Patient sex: M
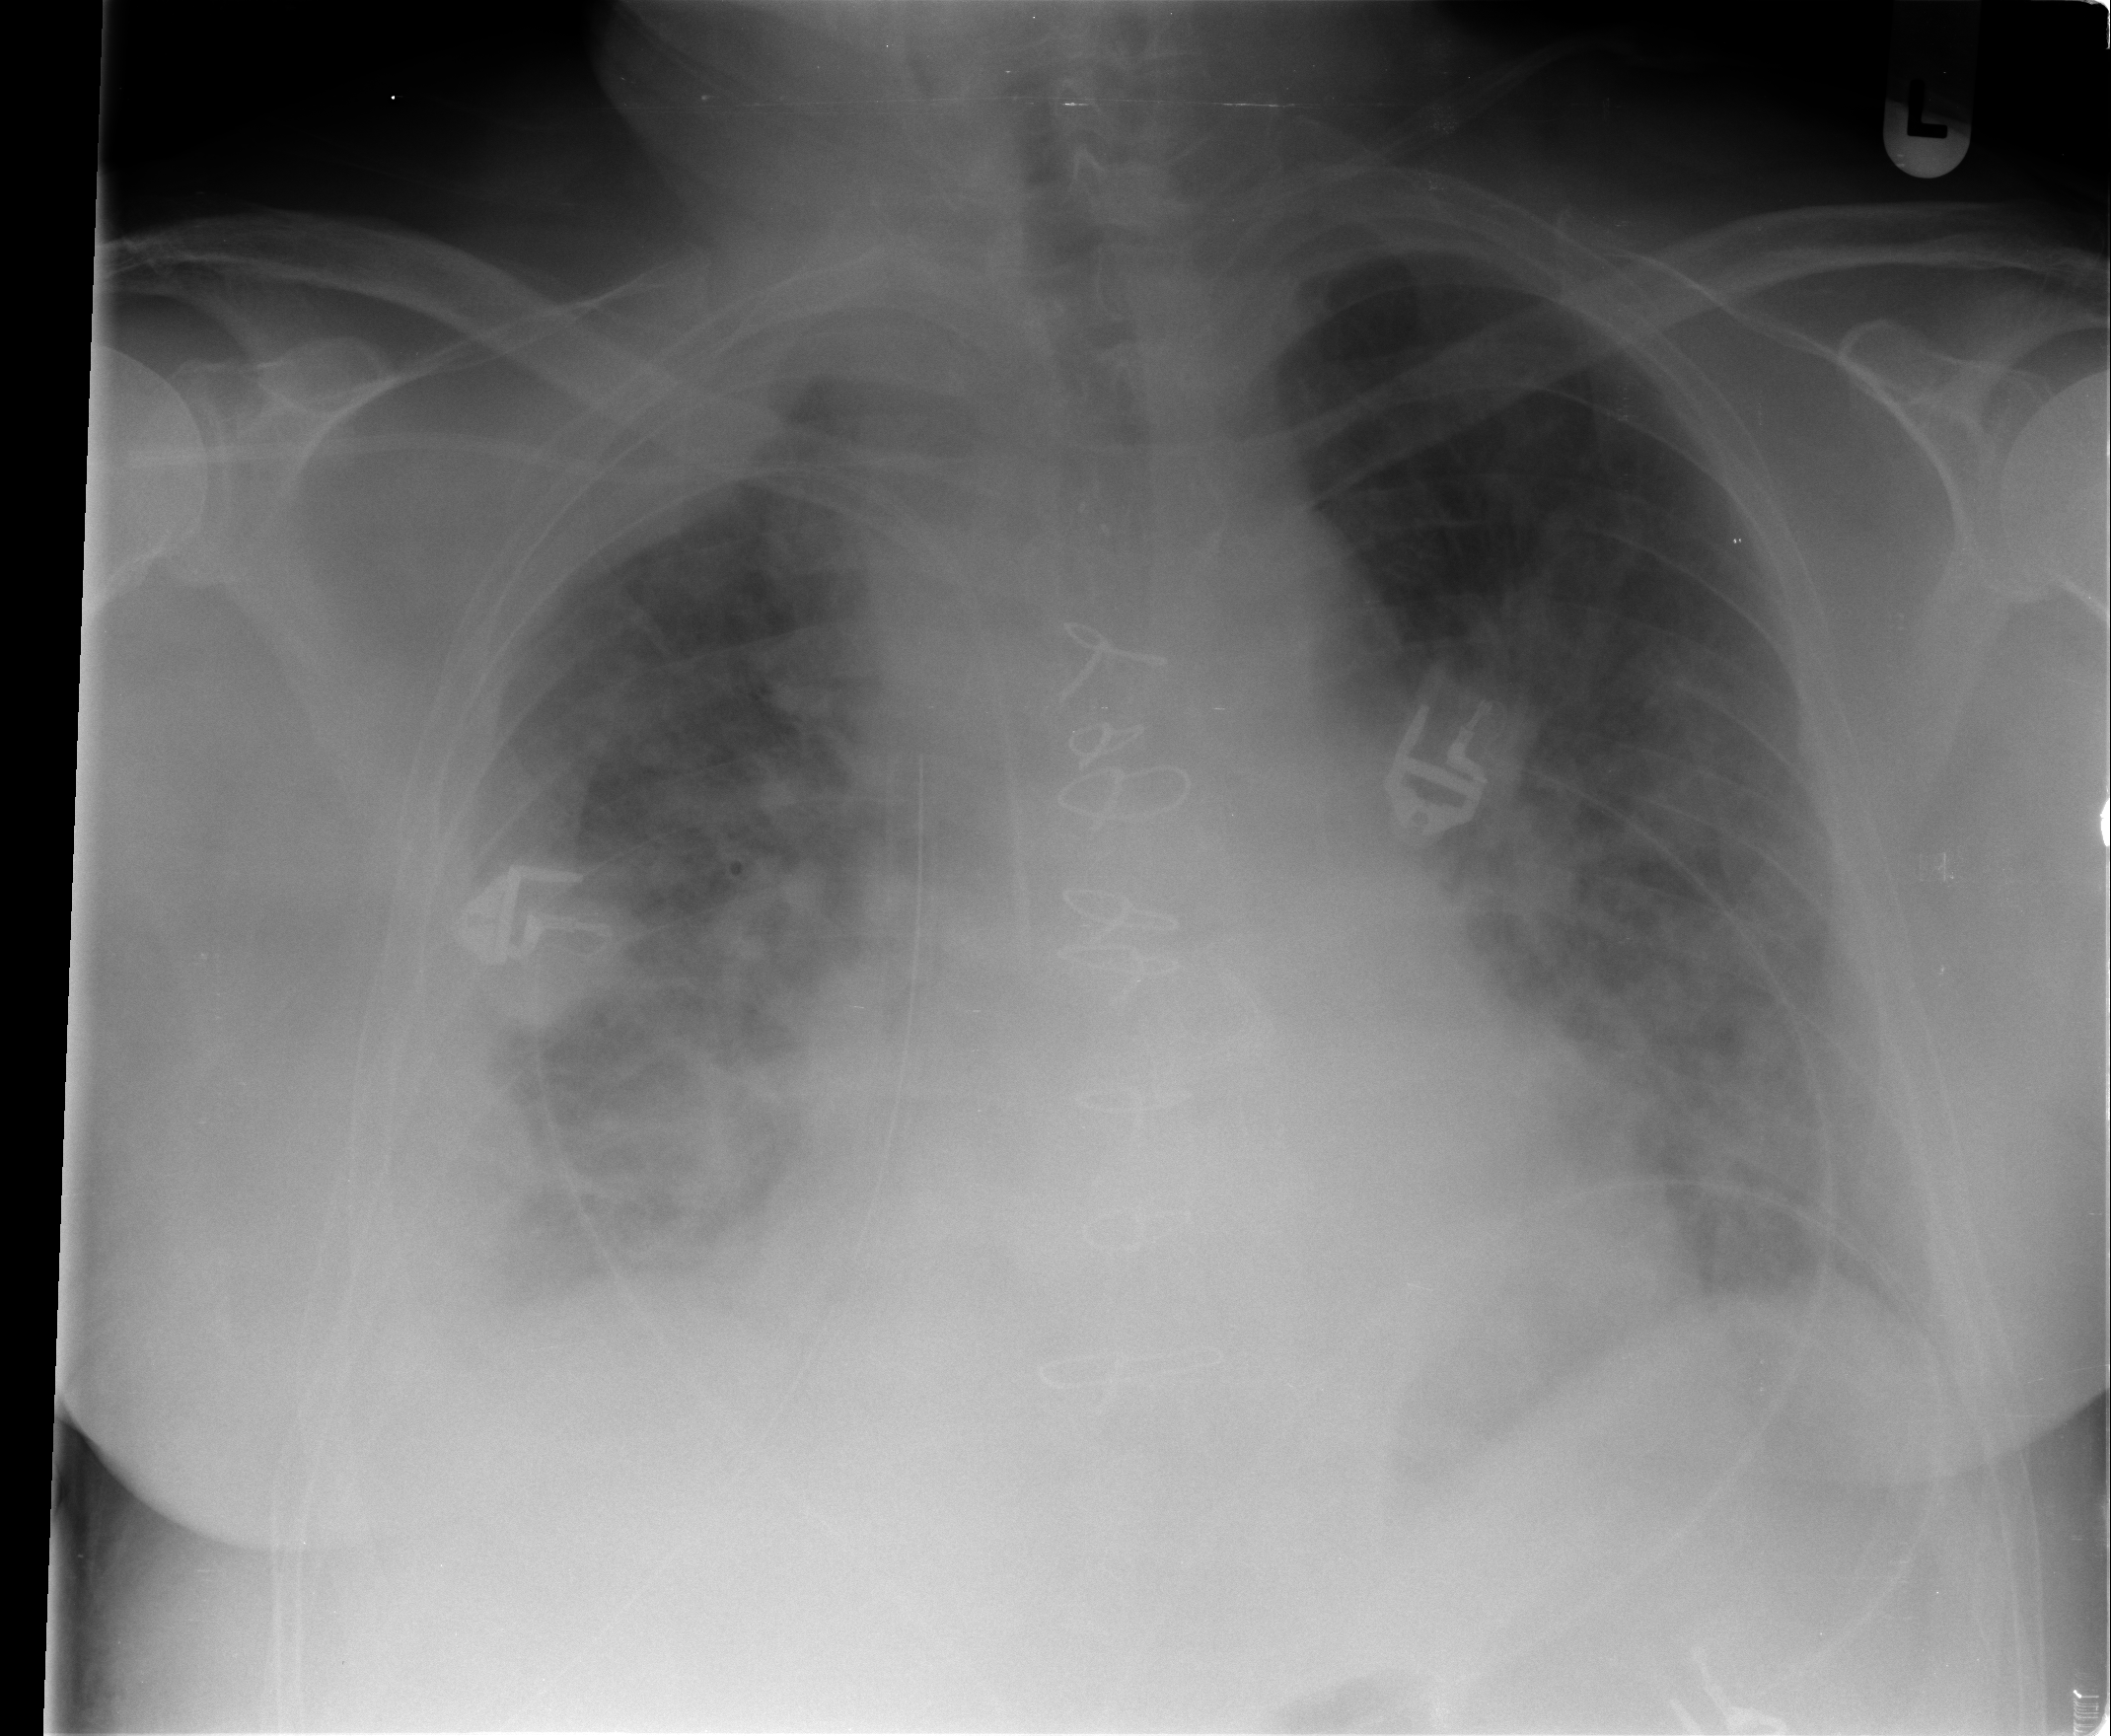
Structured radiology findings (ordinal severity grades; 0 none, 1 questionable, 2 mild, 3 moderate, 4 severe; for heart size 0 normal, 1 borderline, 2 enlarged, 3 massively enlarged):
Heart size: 2
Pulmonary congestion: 3
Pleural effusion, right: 3
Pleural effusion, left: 1
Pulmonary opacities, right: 2
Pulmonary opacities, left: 2
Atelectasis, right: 3
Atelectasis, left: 2